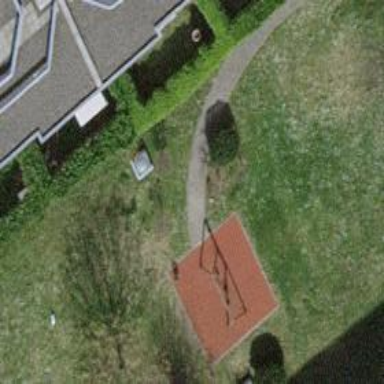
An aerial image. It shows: Bench.